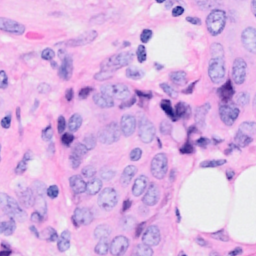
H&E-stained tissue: Breast